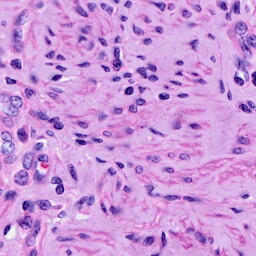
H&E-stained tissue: Cervix